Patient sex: F
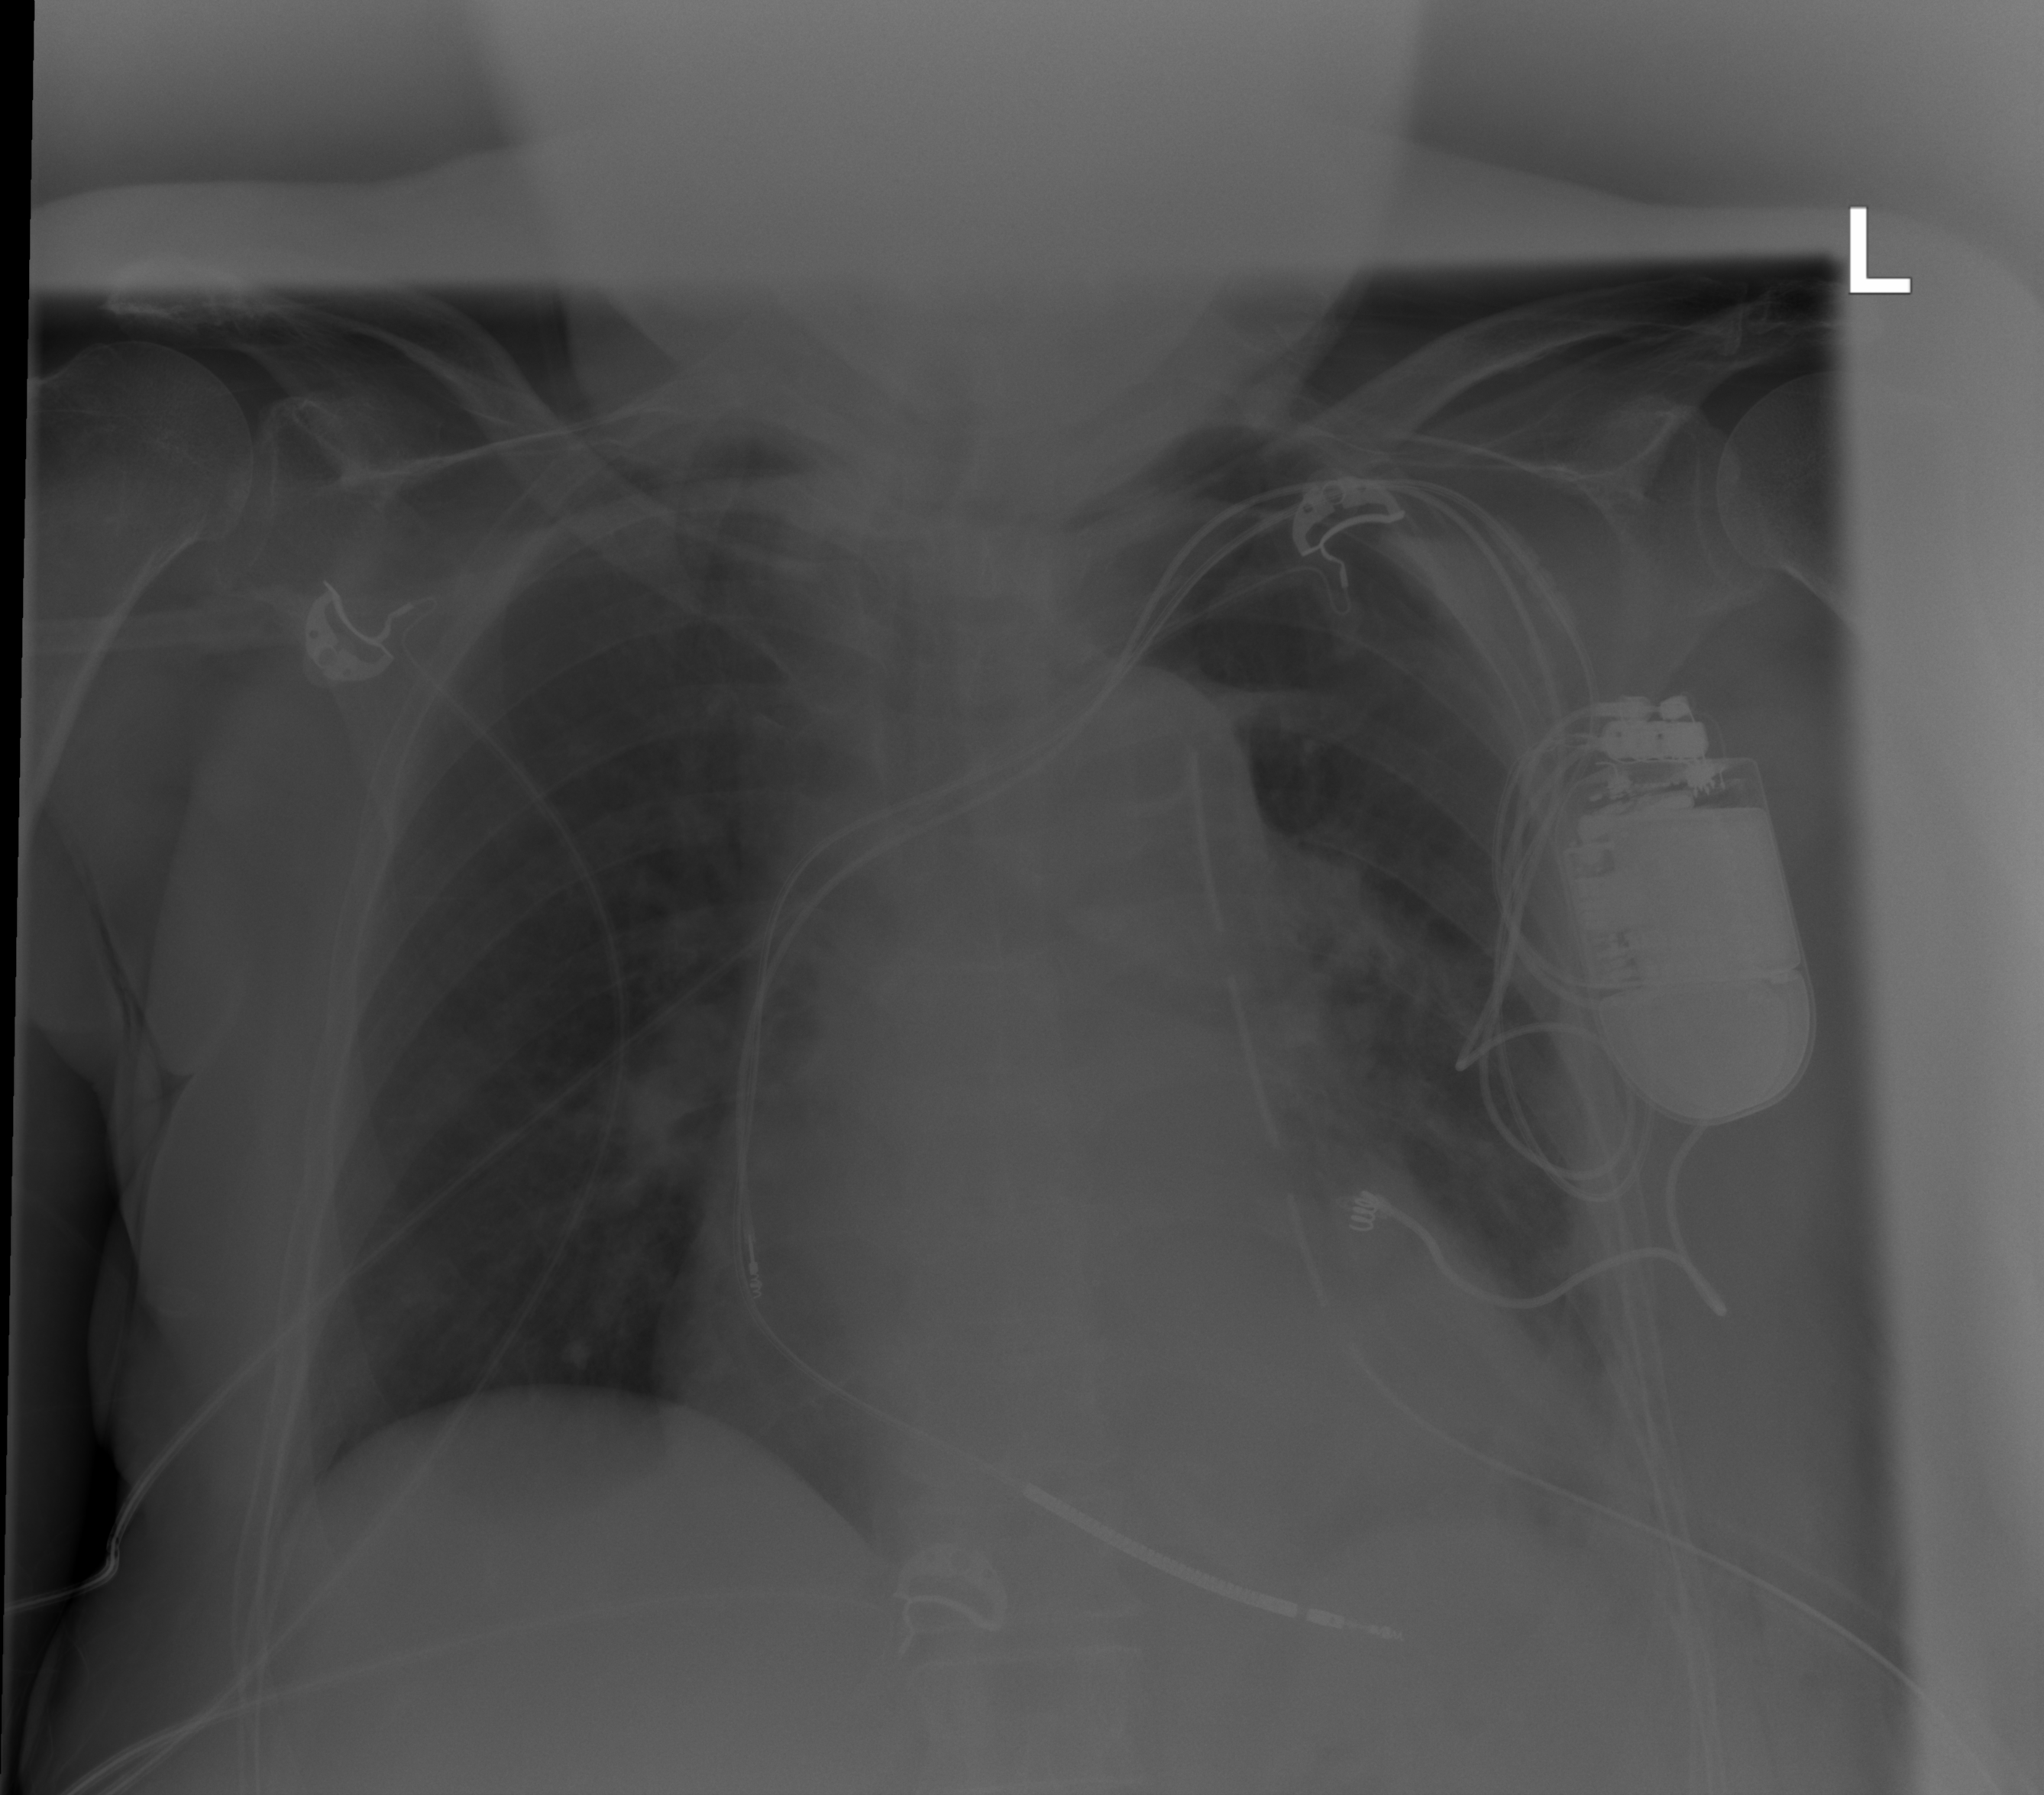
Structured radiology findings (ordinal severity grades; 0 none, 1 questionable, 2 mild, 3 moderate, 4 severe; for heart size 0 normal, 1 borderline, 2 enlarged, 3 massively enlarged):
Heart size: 2
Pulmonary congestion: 2
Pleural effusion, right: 0
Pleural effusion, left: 1
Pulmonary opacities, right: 0
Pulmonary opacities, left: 1
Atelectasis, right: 0
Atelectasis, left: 2